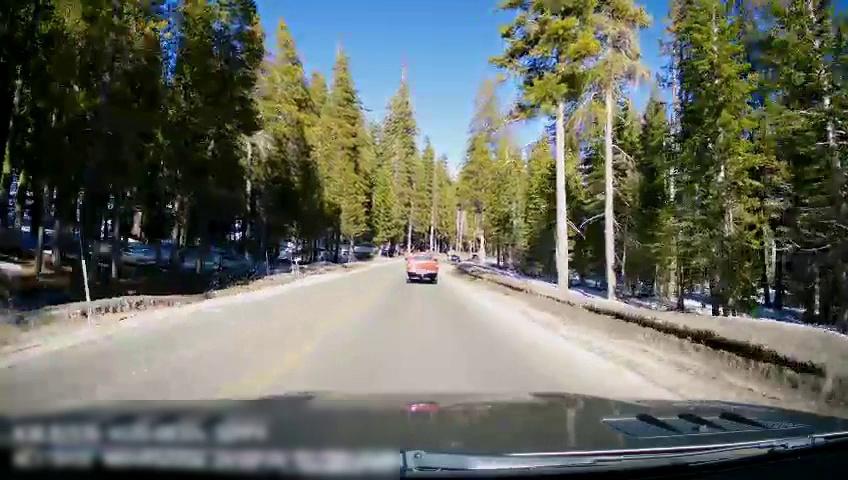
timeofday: Day
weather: Sunny
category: Drivable Space
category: Vehicles | Truck